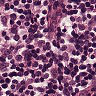
Metastatic tissue present: no